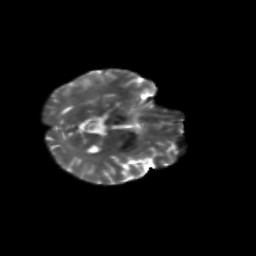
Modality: T2w
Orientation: axial
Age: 62
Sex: female
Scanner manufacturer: siemens
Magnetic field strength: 3 T
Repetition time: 4.71 s
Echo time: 0.0906 s